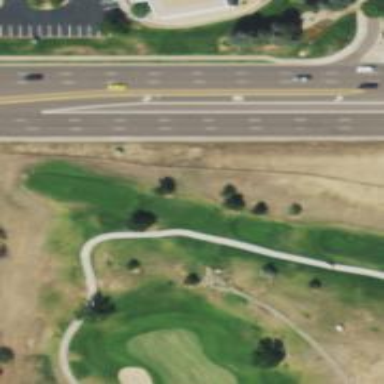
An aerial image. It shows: Service road designated as golf cart path.